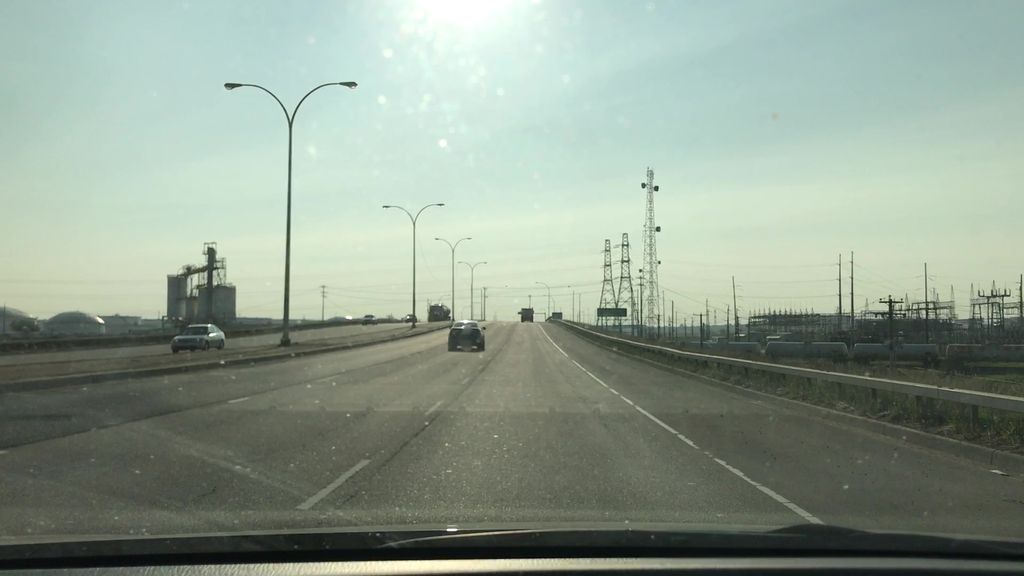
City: edmonton